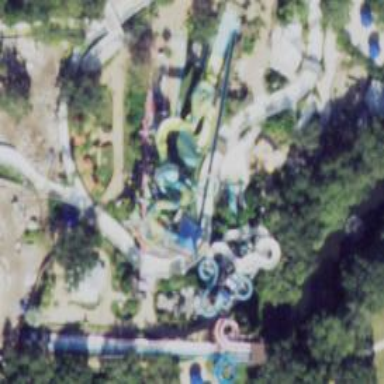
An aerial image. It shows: Water slide attraction.